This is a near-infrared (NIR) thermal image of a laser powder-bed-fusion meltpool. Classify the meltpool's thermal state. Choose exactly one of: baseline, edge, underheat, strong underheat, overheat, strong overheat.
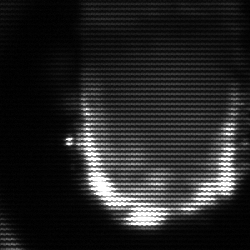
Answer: baseline